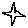
Label: star